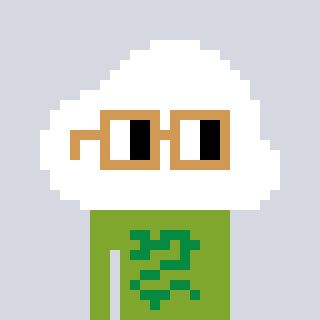
a pixel art character with square brown glasses, a cloud-shaped head and a slimegreen-colored body on a cool background